Question: I have an app that receives push notifications. In didReceiveRemoteNotifications, I would like to make the app show a particular view controller in the app's navigation controller (which happens to be the root view controller). What is the best way to make this happen? Can I get a reference to the navigation controller in the app delegate?
Here is the code I'm trying to use right now. It appears to use the correct navigation controller, but it doesn't display the view controller at all, just a blank screen:
'''
UIStoryboard *storyboard = [UIStoryboard storyboardWithName:@"MainStoryboard" bundle:nil];
EventDetailViewController *destCon = [storyboard instantiateViewControllerWithIdentifier:@"EventDetailViewController"];
destCon.event=notifyEvent;
UINavigationController *navController =(UINavigationController *) self.window.rootViewController;
[navController pushViewController:destCon animated:YES];
'''
Here is what I'm seeing:

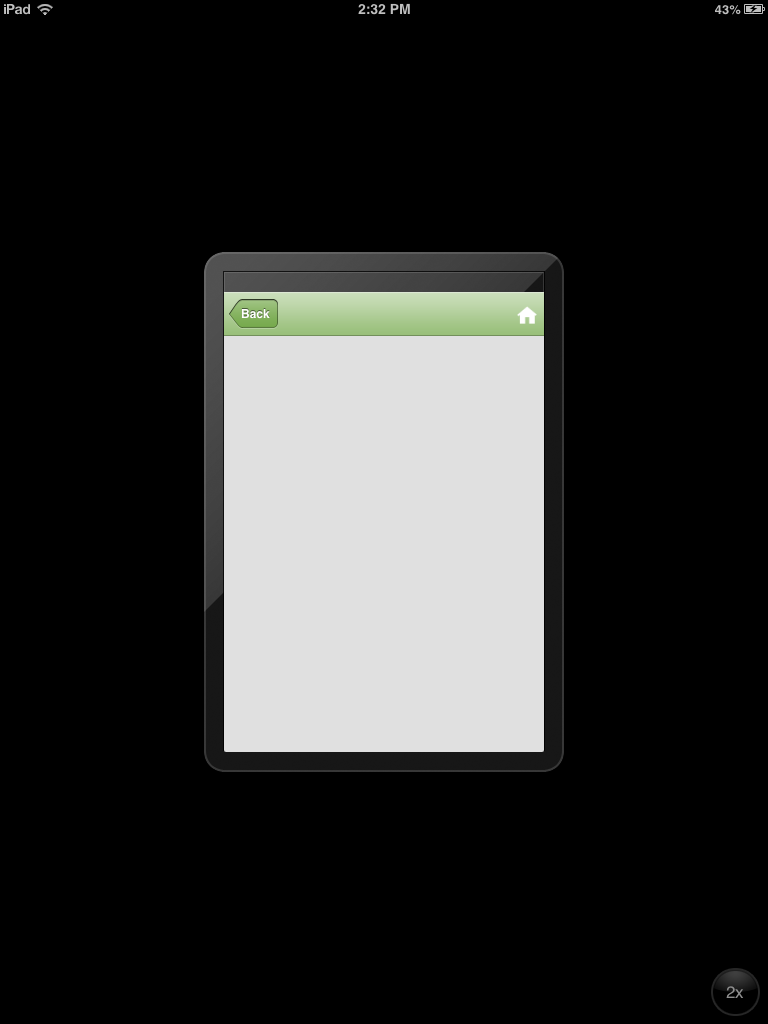
Answer: If your navigation controller is the root view controller of the window, then you can just use
'''
(UINavigationController *)self.window.rootViewController
'''
from the app delegate to access the one you created in the storyboard.